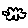
Label: cloud